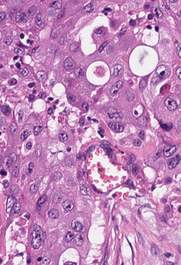
Tumor epithelial tissue: yes
Tumor-associated stroma tissue: yes
Normal tissue: no